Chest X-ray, AP view. Patient: 58 years old, sex M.
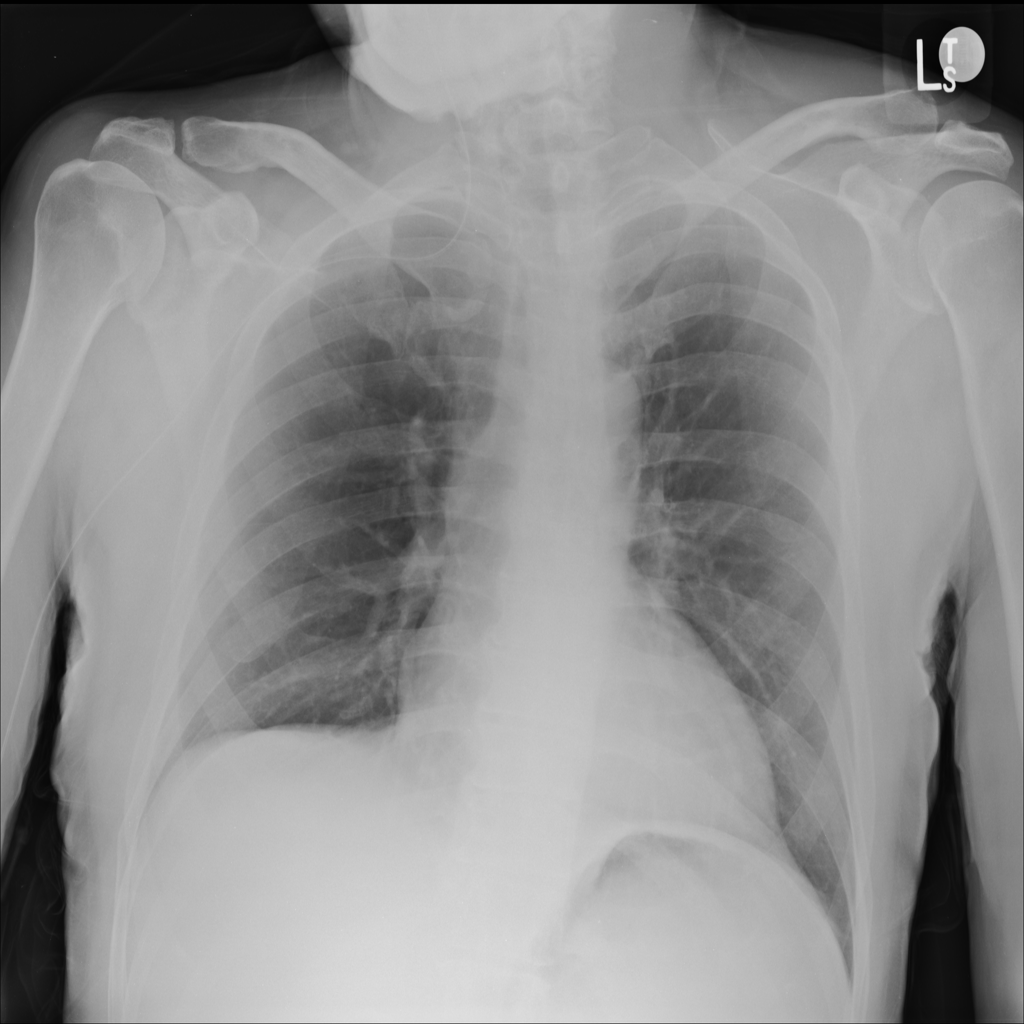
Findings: No Finding